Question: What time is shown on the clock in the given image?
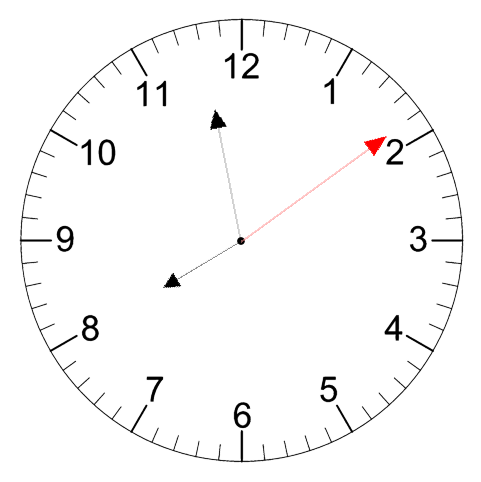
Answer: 07:58:09